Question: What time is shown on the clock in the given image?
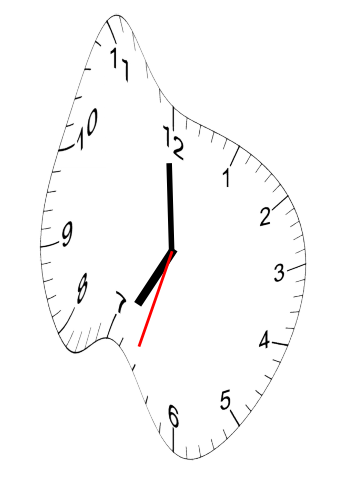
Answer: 06:59:33